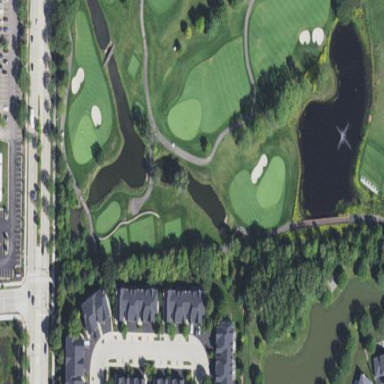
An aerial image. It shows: Rough area in golf course.